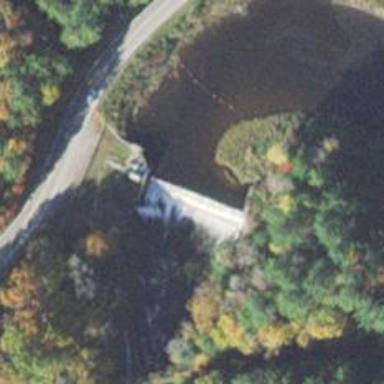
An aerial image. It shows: Weir along the waterway.